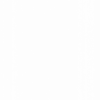
Label: not_dusty